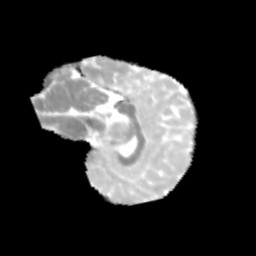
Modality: MD
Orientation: sagittal
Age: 13
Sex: male
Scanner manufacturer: siemens
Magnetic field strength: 3 T
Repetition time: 3.8 s
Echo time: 0.07 s